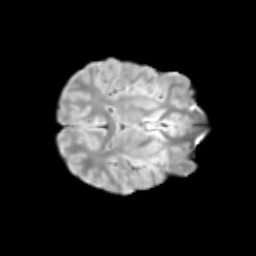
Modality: T2w
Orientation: axial
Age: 10
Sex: female
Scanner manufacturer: siemens
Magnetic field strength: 3 T
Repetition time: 3.8 s
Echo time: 0.07 s